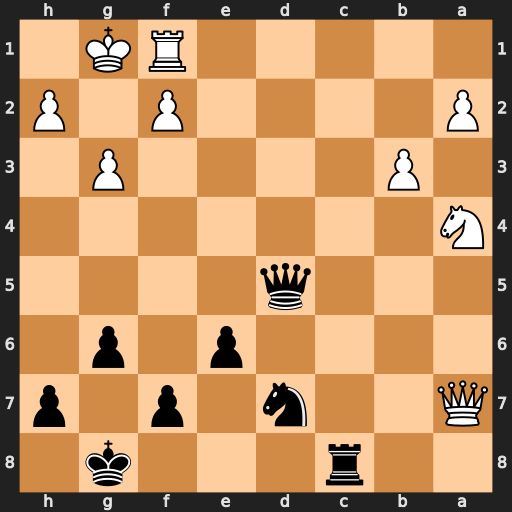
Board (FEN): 2r3k1/Q2n1p1p/4p1p1/3q4/N7/1P4P1/P4P1P/5RK1
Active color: b
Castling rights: -
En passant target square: -
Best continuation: Ne5 Nb6 Nf3+